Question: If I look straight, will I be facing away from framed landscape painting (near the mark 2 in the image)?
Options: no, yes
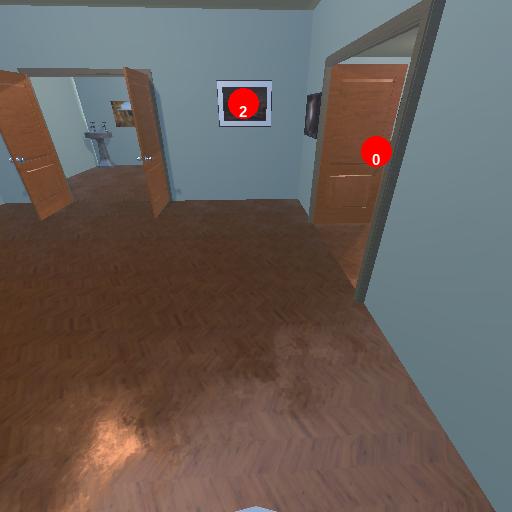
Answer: no